Interaction volume radius: 10 \u00c5
Interaction volume height: 10 \u00c5
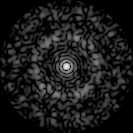
Disorder parameter: 0.7872